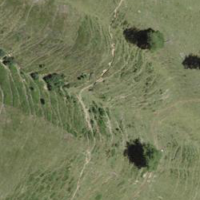
EUNIS habitat code: 23
Species observed at this site:
Bartsia alpina